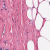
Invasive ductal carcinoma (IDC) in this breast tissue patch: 0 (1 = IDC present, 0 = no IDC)